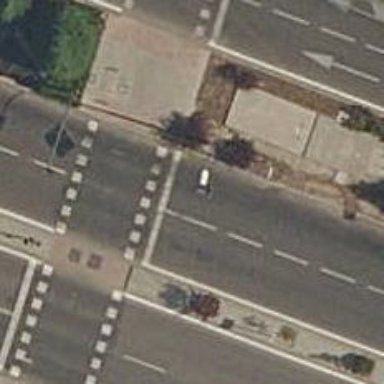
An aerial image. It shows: Road with traffic signals.